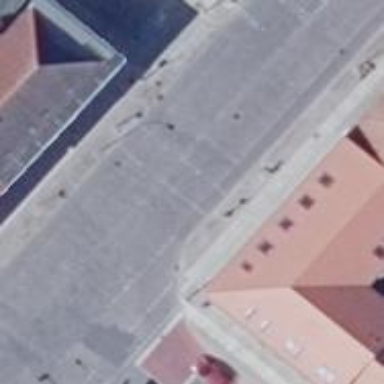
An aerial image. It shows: Footway crossing equipped with traffic signals.